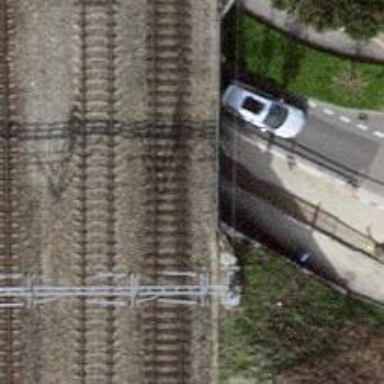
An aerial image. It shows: Single-track railway with electrified contact lines.